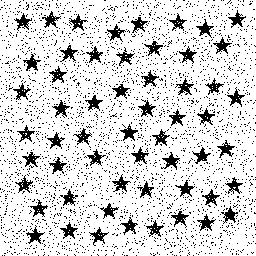
Squares: 0
Triangles: 0
Stars: 56
Total shapes: 56